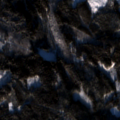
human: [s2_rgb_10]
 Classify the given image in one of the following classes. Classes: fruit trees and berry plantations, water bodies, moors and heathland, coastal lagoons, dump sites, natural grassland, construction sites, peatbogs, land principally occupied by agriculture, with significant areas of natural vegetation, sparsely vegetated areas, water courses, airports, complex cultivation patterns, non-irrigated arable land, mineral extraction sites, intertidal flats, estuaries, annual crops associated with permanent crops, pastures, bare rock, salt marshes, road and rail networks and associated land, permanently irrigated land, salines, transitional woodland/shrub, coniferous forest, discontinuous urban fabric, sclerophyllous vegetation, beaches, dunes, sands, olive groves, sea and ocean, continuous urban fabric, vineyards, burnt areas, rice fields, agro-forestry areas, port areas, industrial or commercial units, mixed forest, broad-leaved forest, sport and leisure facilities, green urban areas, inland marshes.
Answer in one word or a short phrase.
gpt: coniferous forest, mixed forest, transitional woodland/shrub